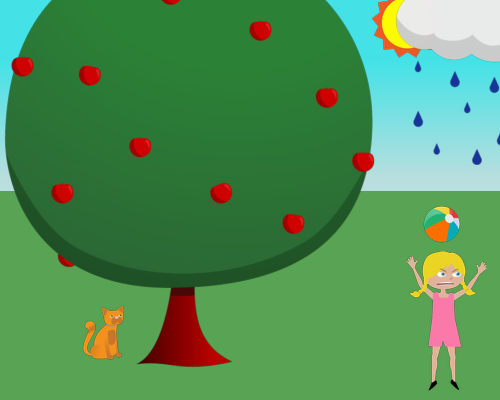
right top corner big rain cloud a small sun left side big apple tree a medium girl arms up facing right above girl medium beach ball left side close to pine medium cat facing right lines with pine